Aerial crown-view tile of a tropical tree (Barro Colorado Island, Panama), acquired 20250317:
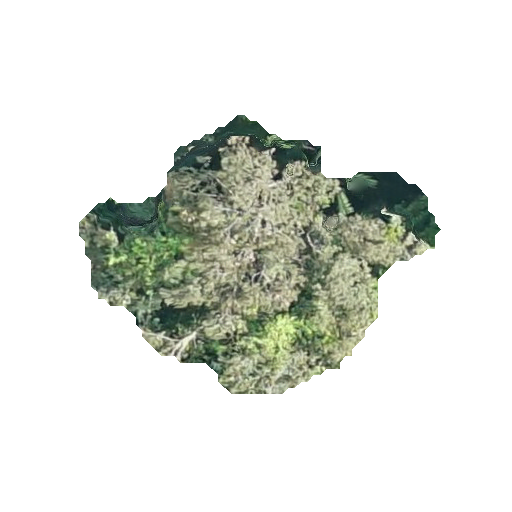
Species: Luehea seemannii
GBIF accepted scientific name: Luehea seemannii
Crown area: 89.835 m²